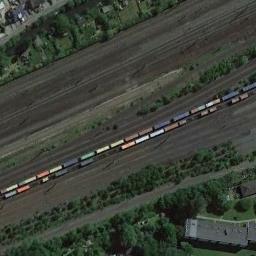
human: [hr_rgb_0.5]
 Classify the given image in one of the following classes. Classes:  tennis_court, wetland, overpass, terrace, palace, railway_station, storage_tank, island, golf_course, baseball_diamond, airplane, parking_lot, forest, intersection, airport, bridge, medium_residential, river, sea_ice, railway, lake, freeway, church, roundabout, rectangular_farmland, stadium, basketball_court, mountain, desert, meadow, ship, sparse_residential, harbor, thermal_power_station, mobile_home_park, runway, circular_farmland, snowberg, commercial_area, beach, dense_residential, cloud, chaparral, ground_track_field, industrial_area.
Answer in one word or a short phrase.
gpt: railway